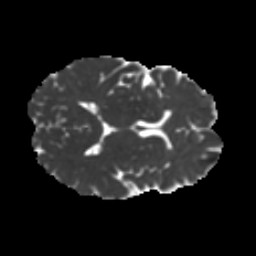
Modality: MD
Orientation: axial
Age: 44
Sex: male
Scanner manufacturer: ge
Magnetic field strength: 3 T
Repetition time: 7.8 s
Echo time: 0.0613 s